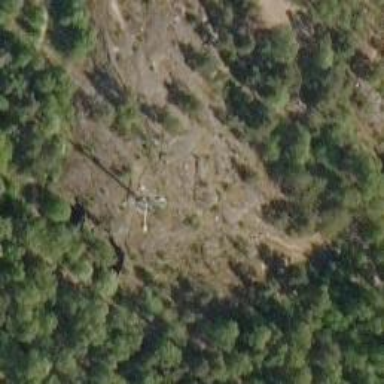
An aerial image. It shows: Mast structure.